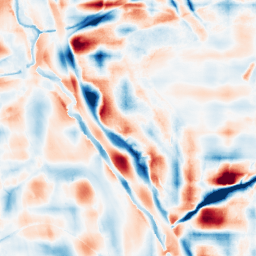
Category: wavelet
Decomposition family: wavelet_reverse_biorthogonal
Decomposition parameters: wavelet: rbio5.5
level: 5
Upsampling method: bicubic_3x
Upsampling parameters: scale: 3
Upsampling scale: 3